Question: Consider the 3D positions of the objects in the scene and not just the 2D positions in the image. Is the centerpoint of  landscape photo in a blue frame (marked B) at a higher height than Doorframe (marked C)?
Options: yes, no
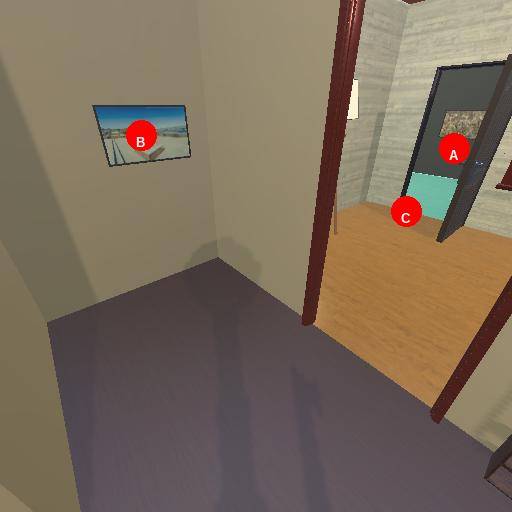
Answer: yes